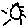
Label: sun